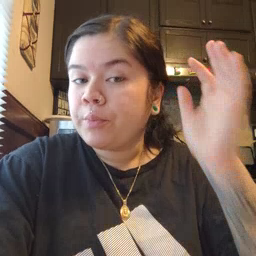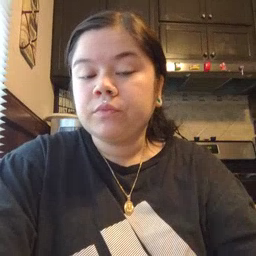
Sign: doll